Question:
'''
<!DOCTYPE html>
<html>
<head>
<title>Title</title>
<meta http-equiv="content-type" content="text/html; charset=utf-8">
<style type="text/css">
body {
background: #00BFFF;
font-family: "Candara";
src: url(data/candara.ttf);
}
#wrapper {
margin: 0 auto;
width: 800px;
padding: 15px;
}
#wrapper:after {
content: ".";
display: block;
clear: both;
height: 0;
overflow: hidden;
}
#header {
display: block;
background-color: blue;
}
#header .left {
display: inline-block;
padding: 15px 25px;
float: left;
}
#header .left h1{
display: inline-block;
font-weight: bold;
}
#header .right {
float: right;
display: inline-block;
}
#header .right span{
display: block;
}
#page {
display: block;
float: left;
}
#page .box{
display: inline-block;
background: black;
float: left;
}
#header, .box {
background: blue;
opacity: 0.7;
}
</style>
</head>
<body>
<div id="wrapper">
<div id="header">
<div class="left">
<h1>Title</h1>
</div>
<div class="right">
<span><b>needle:</b> <?php //echo $haystack; ?></span>
<span><b>needle:</b> <?php //echo $haystack; ?></span>
<span><b>Last update:</b> <?php //echo $lastupdate; ?></span>
</div>
</div>
<div id="page">
<div class="left box">
Heey mannn
</div>
</div>
</div>
</body>
</html>
'''
This is the design im aiming for, but its not working at all, instead, i get <URL>
And i don't know what im doing wrong, i realy don't. Can you guys help me? All the things i want are in the image. And the red areas are just to mark that i want those boxes there. <URL> If anything is unclear, leave a comment please, instead of just thumbing it down, because its realy hard to explain...
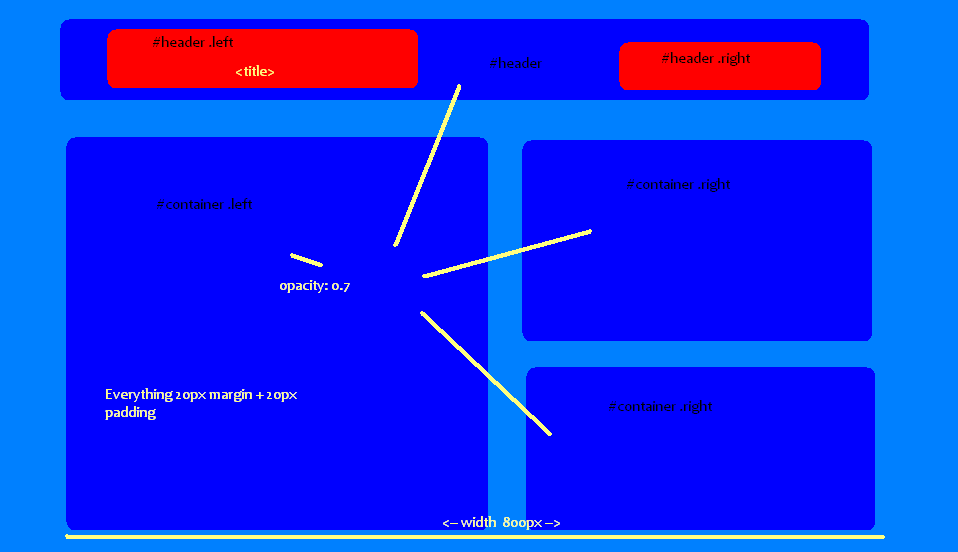
Answer: If you want a transparent background, use 'rgba' or 'hsla' colors.
Example:
'''
background-color: rgba(0, 0, 255, 0.7); /* Blue, opacity 0.7*/
'''